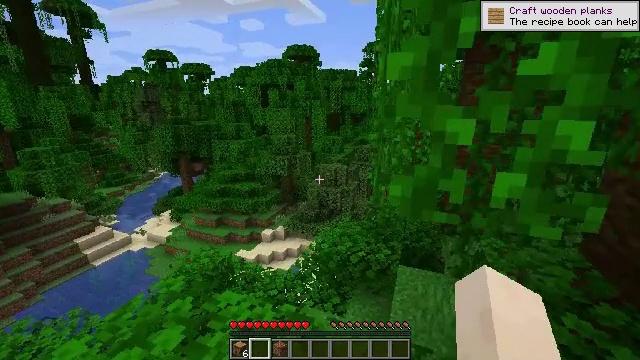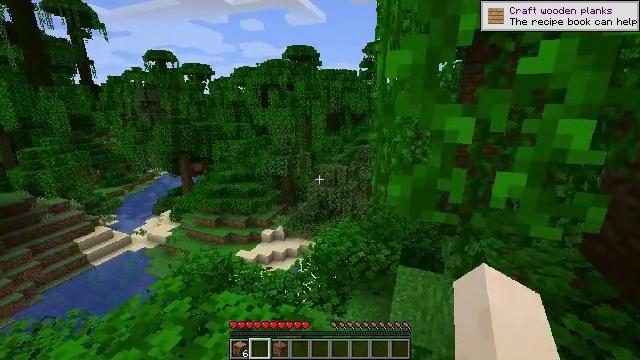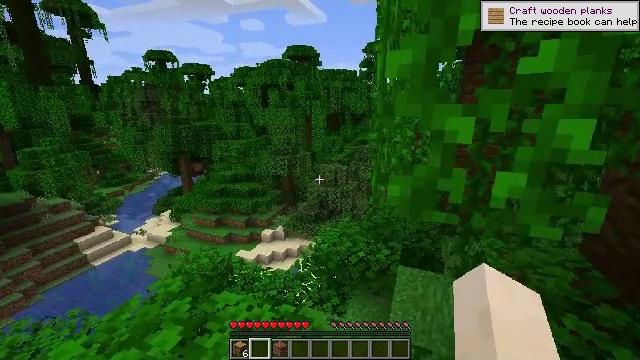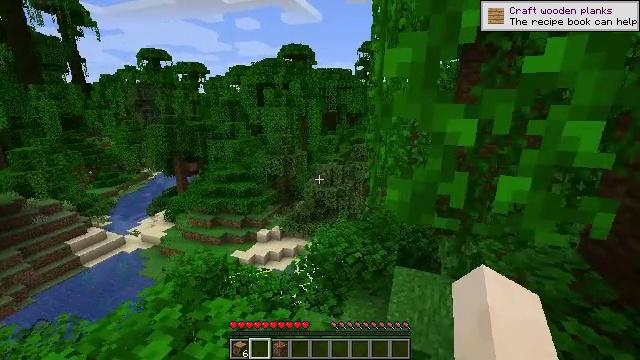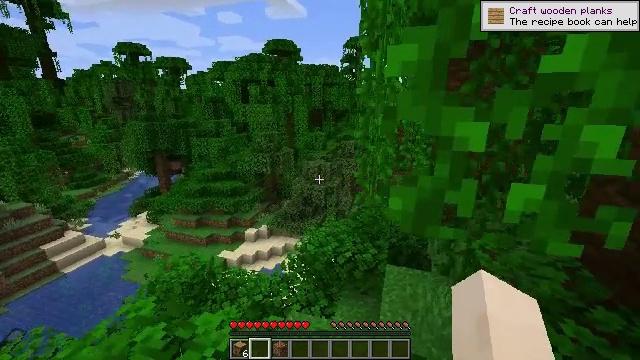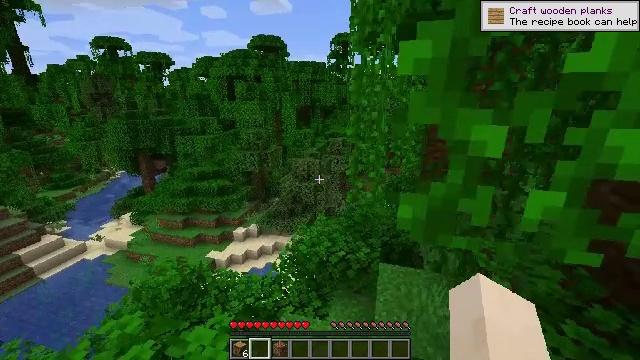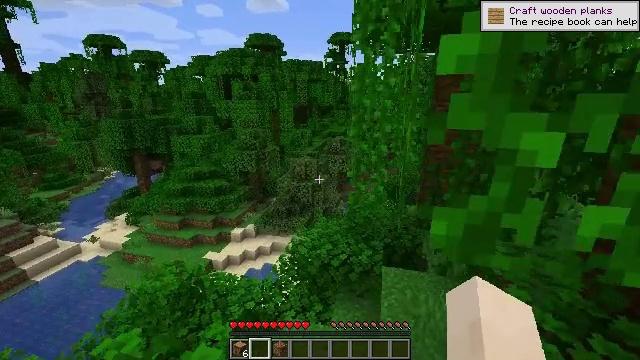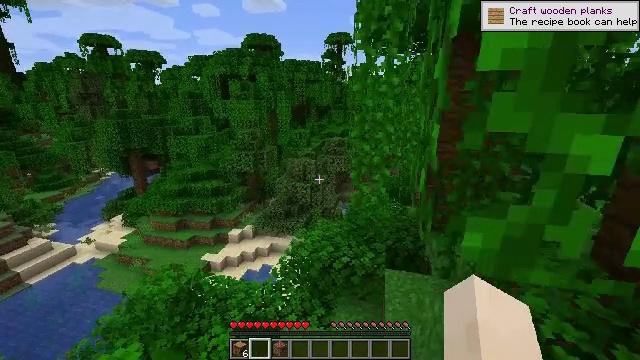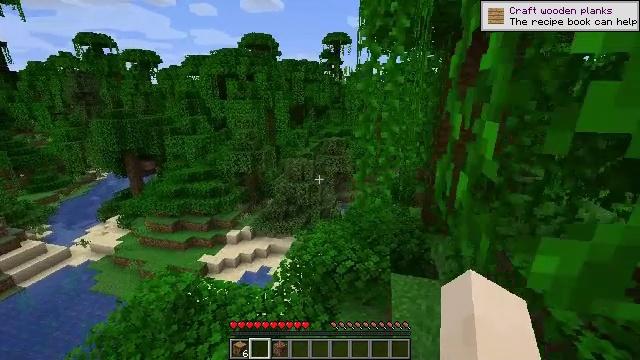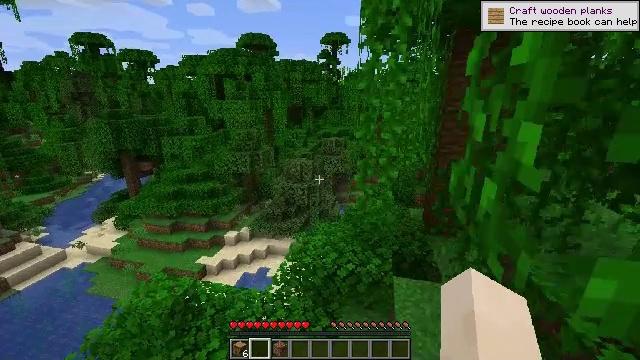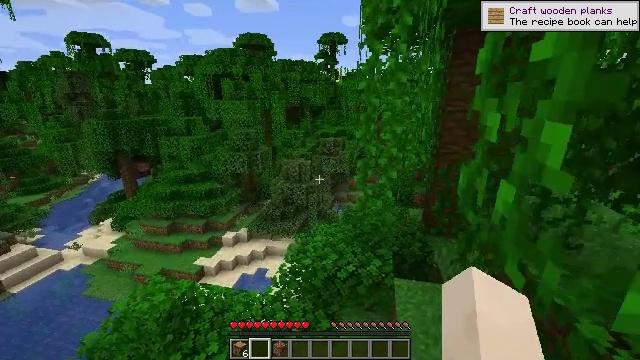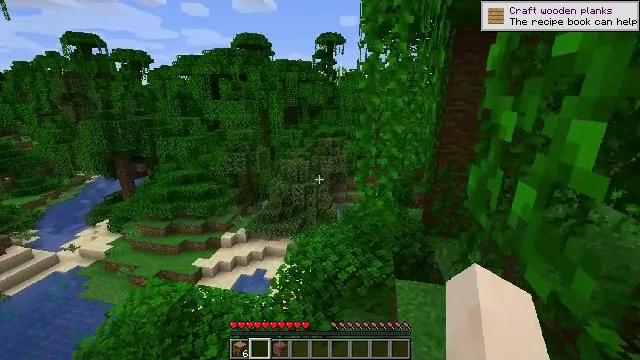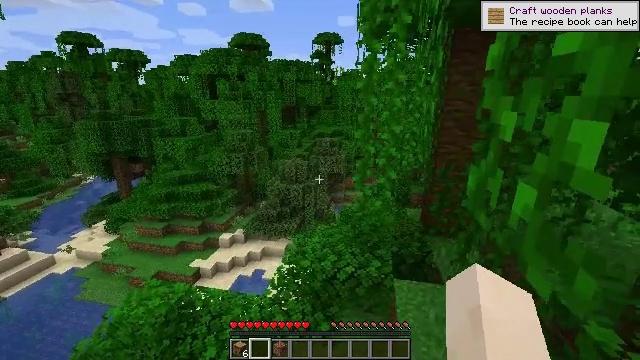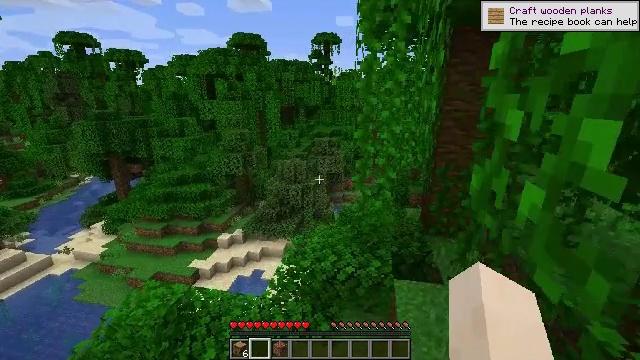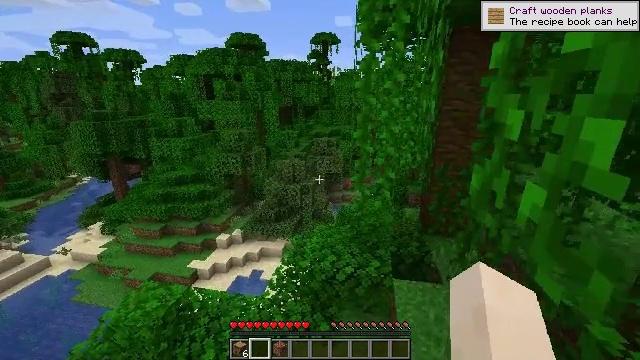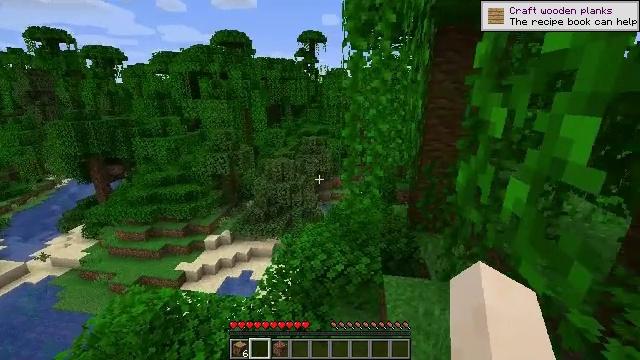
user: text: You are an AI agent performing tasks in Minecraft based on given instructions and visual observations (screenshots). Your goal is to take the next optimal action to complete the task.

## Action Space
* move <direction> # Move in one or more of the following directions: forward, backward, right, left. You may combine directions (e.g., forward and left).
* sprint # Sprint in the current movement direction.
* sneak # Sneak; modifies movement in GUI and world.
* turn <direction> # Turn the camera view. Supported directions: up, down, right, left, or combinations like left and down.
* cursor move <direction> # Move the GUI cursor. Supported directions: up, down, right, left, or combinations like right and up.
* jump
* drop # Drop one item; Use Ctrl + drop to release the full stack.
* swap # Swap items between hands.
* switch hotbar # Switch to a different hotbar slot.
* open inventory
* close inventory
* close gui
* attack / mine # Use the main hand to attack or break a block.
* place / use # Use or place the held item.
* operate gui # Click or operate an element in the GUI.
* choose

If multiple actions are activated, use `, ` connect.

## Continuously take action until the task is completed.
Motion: motion action
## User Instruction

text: Attack the jungle leaves to remove it.
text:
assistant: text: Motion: no_op
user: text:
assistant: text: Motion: no_op
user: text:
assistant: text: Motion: move forward
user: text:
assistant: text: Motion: move forward and move left, turn right
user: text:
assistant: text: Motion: move forward and move left, turn right
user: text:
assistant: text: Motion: move forward and move left
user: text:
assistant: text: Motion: move forward and move left
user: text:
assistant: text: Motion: move forward
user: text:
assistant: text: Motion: no_op
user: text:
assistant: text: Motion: no_op
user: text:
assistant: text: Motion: no_op
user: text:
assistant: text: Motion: no_op
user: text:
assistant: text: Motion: no_op
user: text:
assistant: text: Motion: no_op
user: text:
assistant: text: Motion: turn right
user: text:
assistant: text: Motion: turn right and down
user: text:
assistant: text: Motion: turn right and down
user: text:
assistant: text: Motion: turn right and down
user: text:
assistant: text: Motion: move forward
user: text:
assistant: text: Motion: move forward
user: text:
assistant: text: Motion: move forward, turn left
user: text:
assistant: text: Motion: move forward, turn left
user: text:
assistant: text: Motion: move forward, turn left and up
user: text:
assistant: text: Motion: move forward, turn left and up
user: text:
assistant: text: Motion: move forward, turn left and up
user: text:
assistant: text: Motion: move forward
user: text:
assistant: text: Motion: move forward
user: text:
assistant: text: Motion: move forward
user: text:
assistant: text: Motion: move forward
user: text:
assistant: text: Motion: move forward